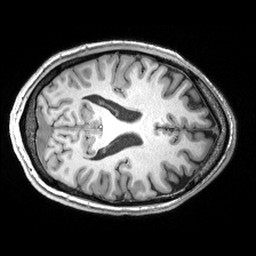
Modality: T1w
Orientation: axial
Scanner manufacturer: siemens
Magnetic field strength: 3 T
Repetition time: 2.53 s
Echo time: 0.00299 s